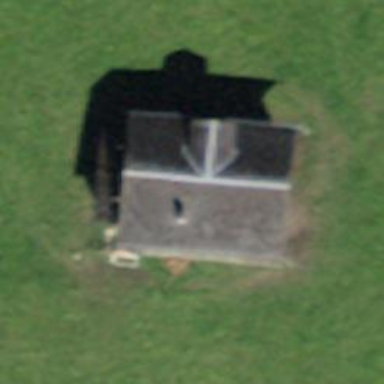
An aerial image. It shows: Barn.